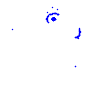
Particle: pion